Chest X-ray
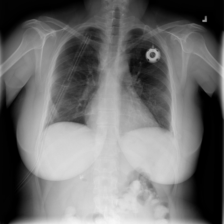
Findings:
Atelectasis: negative
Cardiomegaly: negative
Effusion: negative
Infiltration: positive
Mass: negative
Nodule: negative
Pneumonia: negative
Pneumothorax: negative
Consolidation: negative
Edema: negative
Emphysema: negative
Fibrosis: negative
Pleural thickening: negative
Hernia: negative